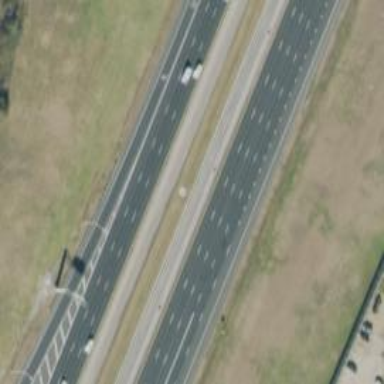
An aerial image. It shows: Motorway junction.